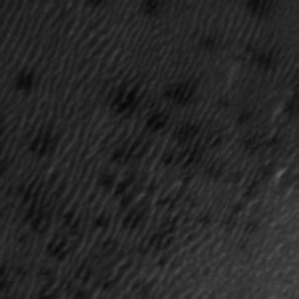
Label: frost